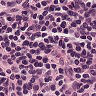
Metastatic tissue present: no